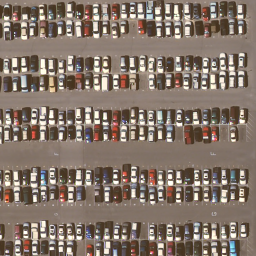
Label: parking lot